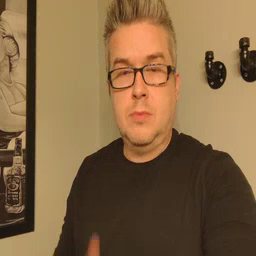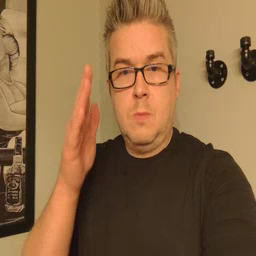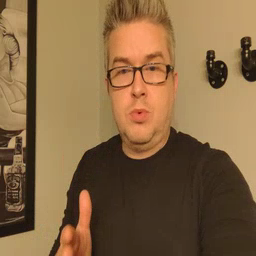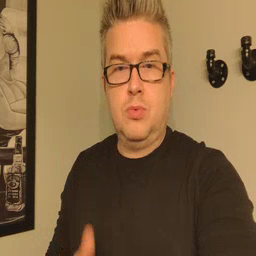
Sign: person